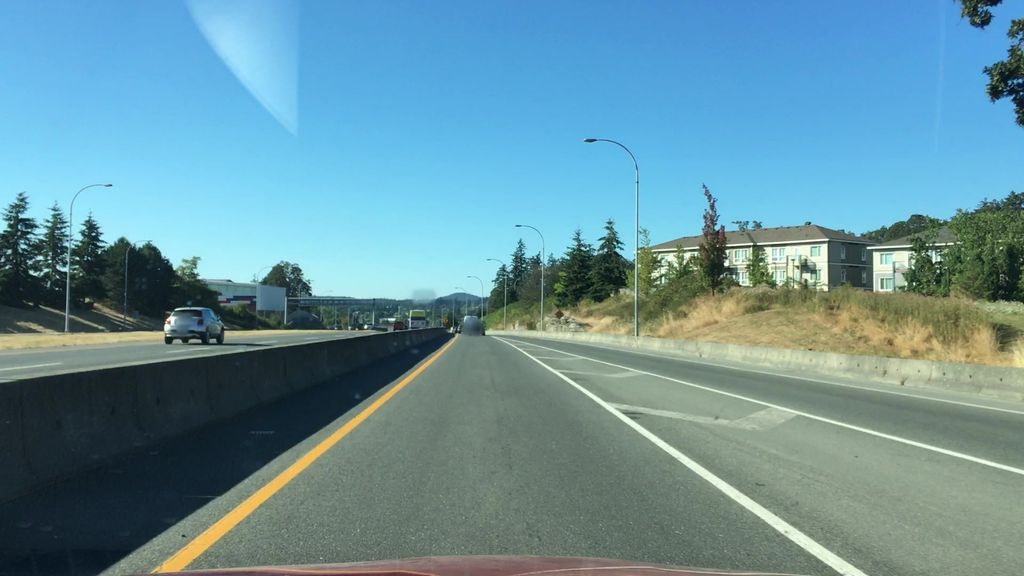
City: victoria